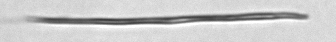
Label: fiber